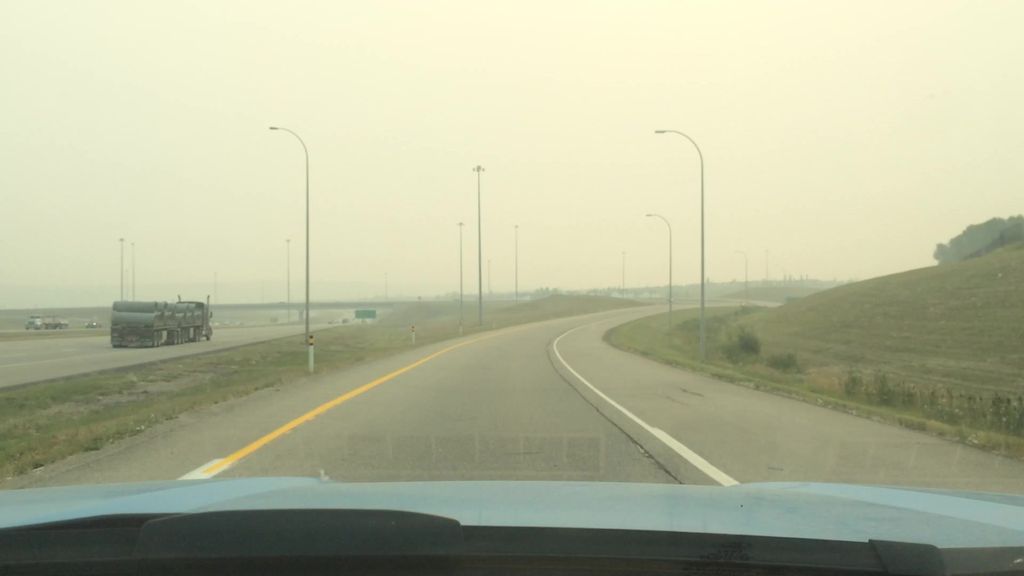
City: calgary